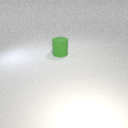
large green rubber cylinder